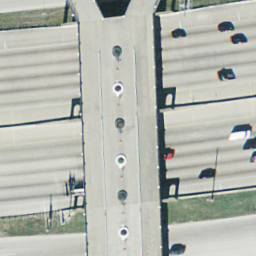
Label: overpass